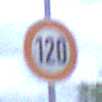
Verkehrszeichen: Geschwindigkeit120
Umgebung: Outdoor, Urban
Tageszeit: SunriseSunset
Wetter: PartlyCloudy
Licht: Natural
Jahreszeit: NotSpecified
Kontrast: LowContrast